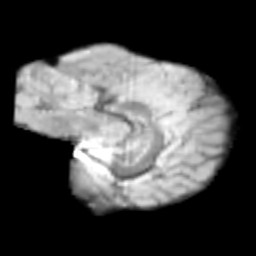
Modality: T2w
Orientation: sagittal
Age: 11
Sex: male
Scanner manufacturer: siemens
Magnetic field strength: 3 T
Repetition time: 3.8 s
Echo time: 0.07 s